Brain MRI, t2w sequence, axial 2D slice.
Patient: age 40, sex F, weight 78 kg, height 1.78 m
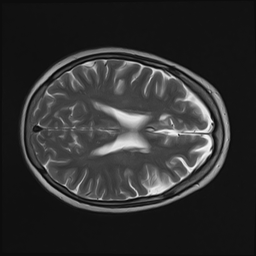